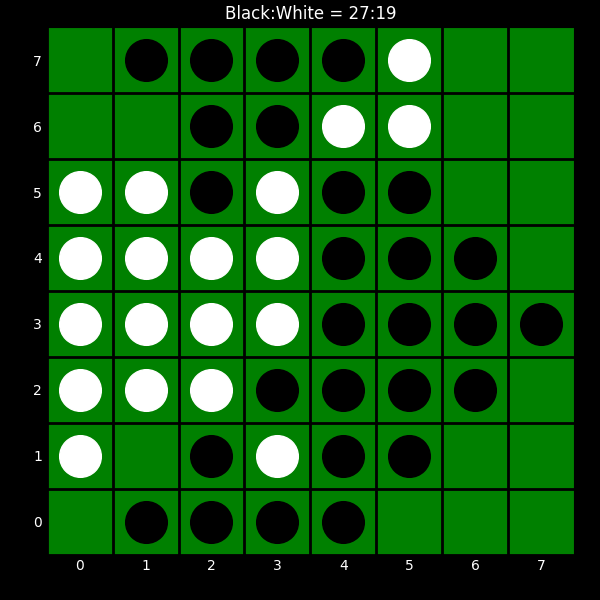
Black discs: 27
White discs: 19